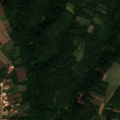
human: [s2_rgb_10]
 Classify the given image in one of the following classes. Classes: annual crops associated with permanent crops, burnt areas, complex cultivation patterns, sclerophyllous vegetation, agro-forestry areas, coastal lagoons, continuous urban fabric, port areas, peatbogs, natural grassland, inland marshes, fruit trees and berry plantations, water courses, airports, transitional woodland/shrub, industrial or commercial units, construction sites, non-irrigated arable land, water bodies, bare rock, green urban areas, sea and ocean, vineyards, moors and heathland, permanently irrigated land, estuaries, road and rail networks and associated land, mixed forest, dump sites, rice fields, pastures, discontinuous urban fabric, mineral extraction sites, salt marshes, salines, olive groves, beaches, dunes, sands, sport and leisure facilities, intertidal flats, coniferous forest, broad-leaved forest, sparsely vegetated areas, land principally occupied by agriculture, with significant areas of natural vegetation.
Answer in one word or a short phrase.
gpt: discontinuous urban fabric, non-irrigated arable land, land principally occupied by agriculture, with significant areas of natural vegetation, broad-leaved forest, transitional woodland/shrub